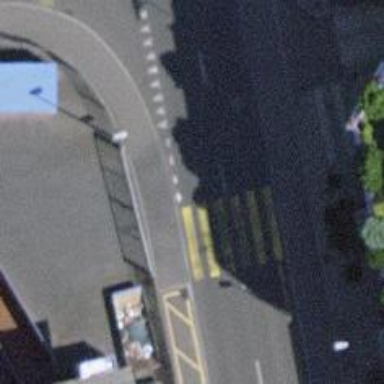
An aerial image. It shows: Kerb barrier.